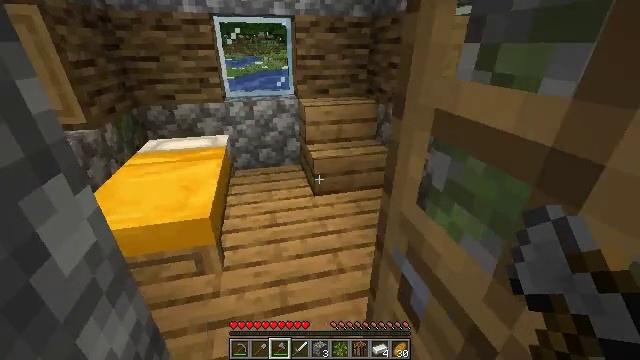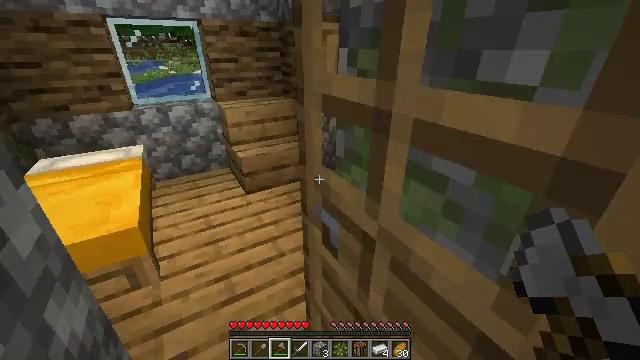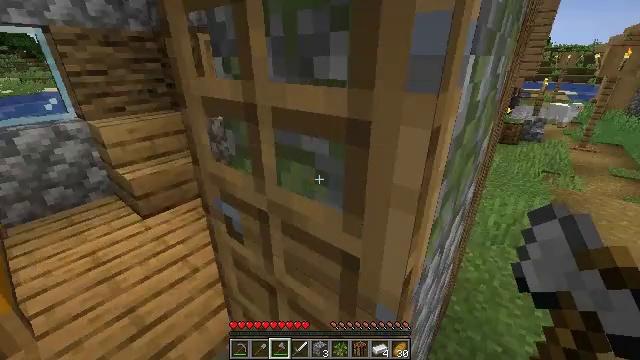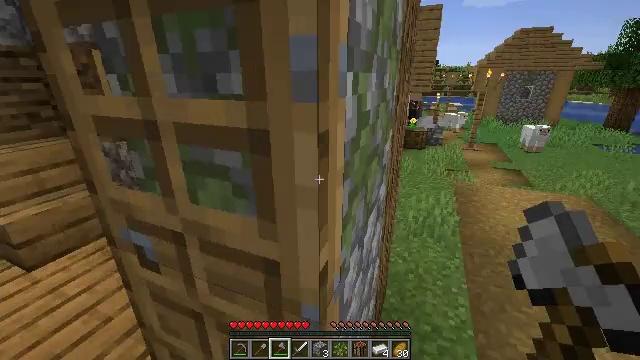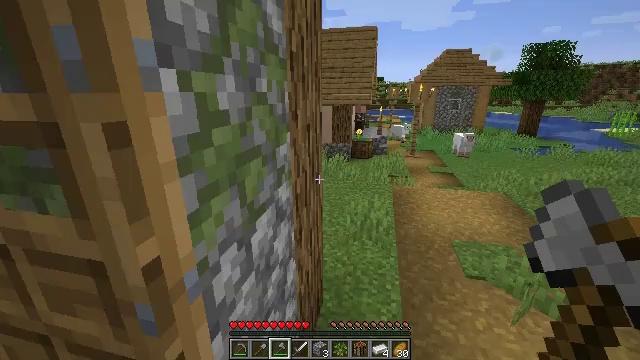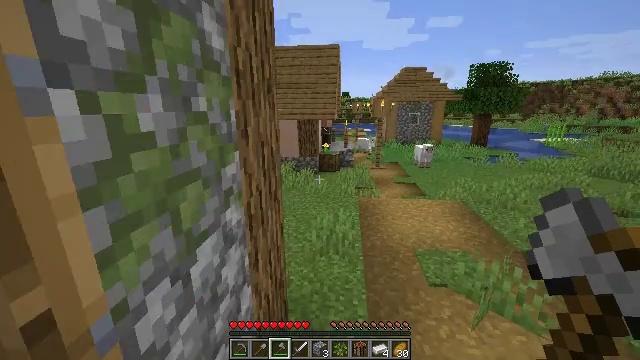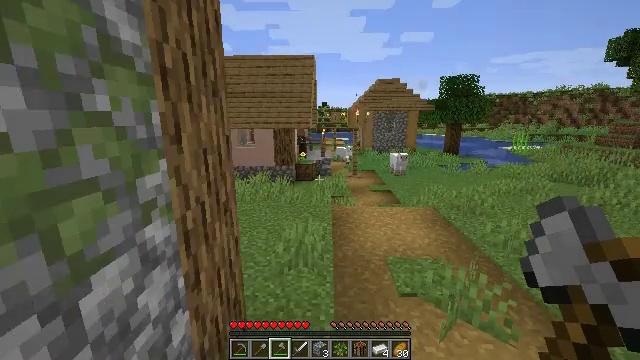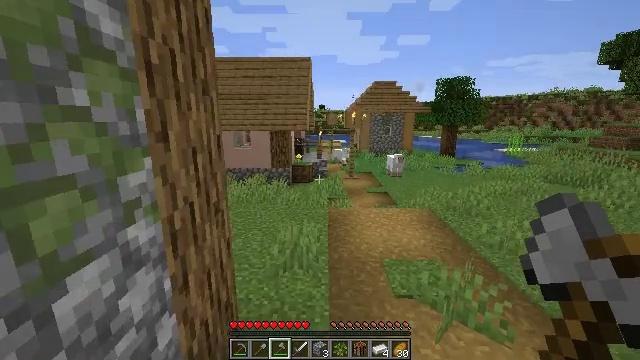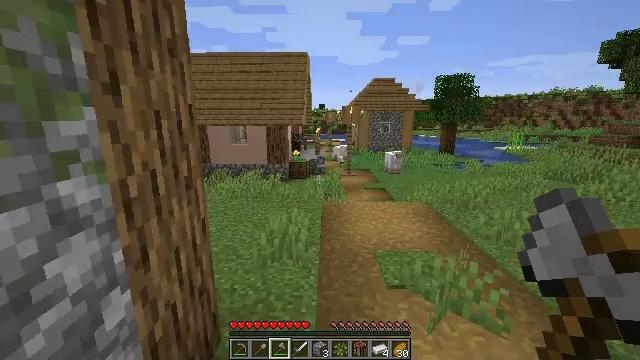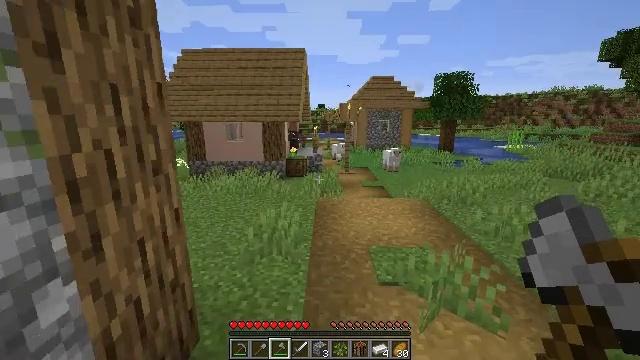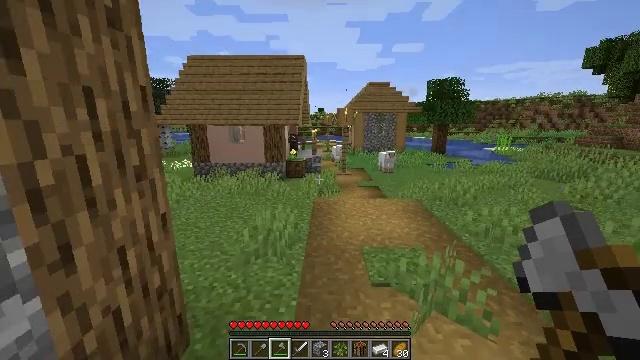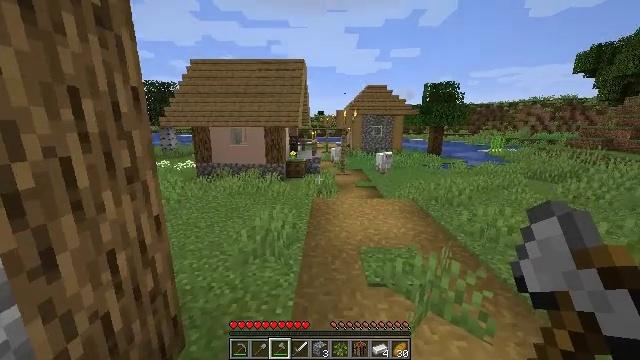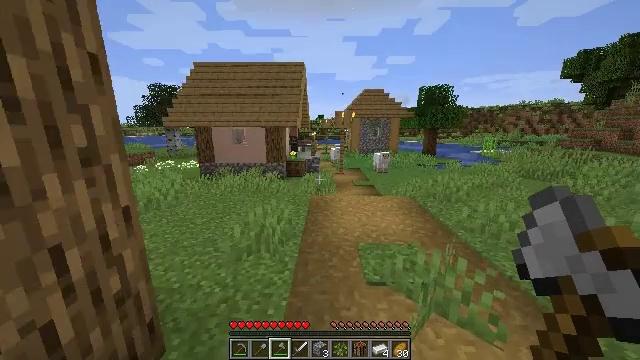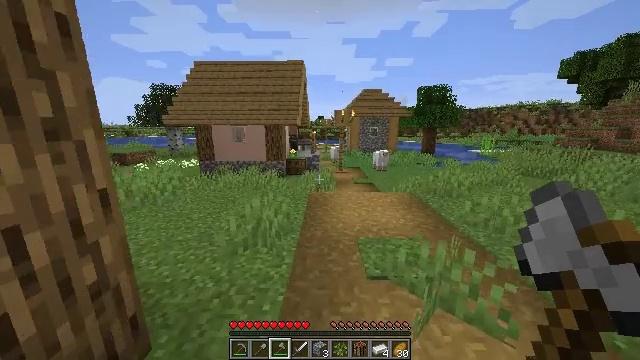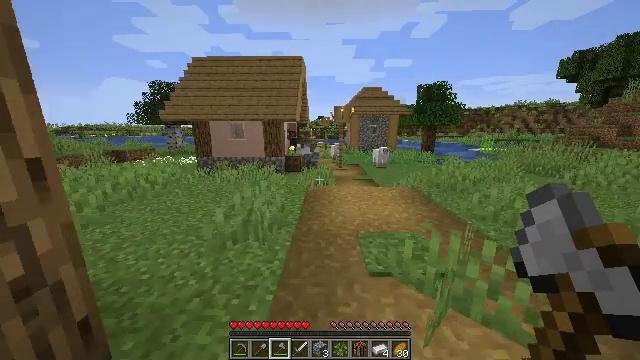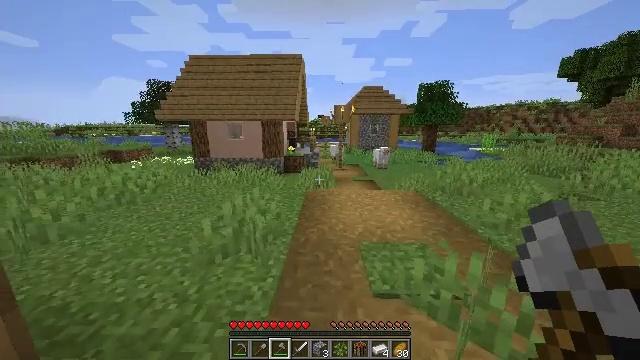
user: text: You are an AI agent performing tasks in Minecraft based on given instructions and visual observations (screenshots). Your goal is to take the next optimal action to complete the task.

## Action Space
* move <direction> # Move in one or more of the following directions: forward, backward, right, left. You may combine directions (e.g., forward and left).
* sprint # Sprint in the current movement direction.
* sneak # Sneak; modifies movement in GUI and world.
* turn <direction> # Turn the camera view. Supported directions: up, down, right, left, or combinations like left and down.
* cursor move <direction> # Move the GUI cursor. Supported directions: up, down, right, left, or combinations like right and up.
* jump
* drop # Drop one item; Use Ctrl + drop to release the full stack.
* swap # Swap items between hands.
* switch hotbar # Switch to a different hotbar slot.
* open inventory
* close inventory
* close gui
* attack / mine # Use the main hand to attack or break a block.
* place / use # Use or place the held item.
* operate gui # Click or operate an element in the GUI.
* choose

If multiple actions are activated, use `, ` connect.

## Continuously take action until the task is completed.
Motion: motion action
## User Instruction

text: Dig up clay found underwater.
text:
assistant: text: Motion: move back, turn right
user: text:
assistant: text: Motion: move back and move right, turn right and up
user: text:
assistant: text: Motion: move right, turn right and up
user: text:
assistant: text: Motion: move right, turn right and up
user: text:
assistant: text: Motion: move forward and move right, turn right and up
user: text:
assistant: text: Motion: move forward and move right, turn right and up
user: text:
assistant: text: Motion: move forward and move right
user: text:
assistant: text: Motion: move forward and move right
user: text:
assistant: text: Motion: move forward, sprint
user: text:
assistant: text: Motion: move forward, sprint
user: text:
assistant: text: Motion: move forward, sprint
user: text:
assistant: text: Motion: move forward, sprint
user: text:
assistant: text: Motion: move forward, sprint
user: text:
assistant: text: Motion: move forward, sprint
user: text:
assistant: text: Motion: move forward, sprint
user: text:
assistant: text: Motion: move forward, sprint
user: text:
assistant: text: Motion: move forward, sprint
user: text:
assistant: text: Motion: move forward, sprint, turn right
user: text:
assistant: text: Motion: move forward, sprint
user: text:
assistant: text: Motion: move forward, sprint
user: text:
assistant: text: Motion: move forward, sprint
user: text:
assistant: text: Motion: move forward, sprint
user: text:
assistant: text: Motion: move forward, sprint
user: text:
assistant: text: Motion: move forward, sprint
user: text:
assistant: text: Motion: move forward, sprint
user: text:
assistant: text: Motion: move forward, sprint
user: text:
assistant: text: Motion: move forward, sprint
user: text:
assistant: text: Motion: move forward, sprint
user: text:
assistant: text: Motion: move forward, sprint
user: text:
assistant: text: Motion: move forward, sprint